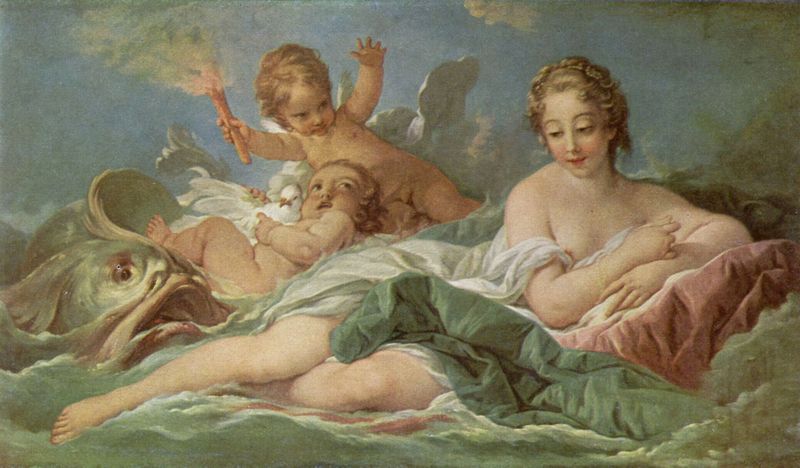
Titel: Geburt der Venus
Künstler: François Boucher
Standort: London
Institution: Wallace Collection
Schlagwörter: akt, blau, feuer, flügel, gemälde, hand, himmel, kopf, meer, nackt, vogel, wasser, weiß, wolken, frauen, grün, see, brust, busen, frau, geste, haar, kleid, mund, nase, pastell, blick, dame, rose, rot, schleier, tier, tuch, wolke, blond, arm, arme, augen, barock, gesicht, taube, hände, rauch, auge, gewand, haare, stoff, kind, locken, rokoko, rosa, kinder, engel, putte, putto, beine, bein, gischt, wellen, liebe, liegen, zwei, stab, farbe, baby, schaum, brandung, wogen, pastellfarben, brustwarze, liegend, lächelnd, bad, barfuss, himmle, badend, nakt, tauben, sex, allegorie, göttin, fisch, maul, venus, wal, amor, putten, umhüllt, babies, putti, fackel, fantasie, anmut, armor, monster, wels, geborgen, puten, boucher, fragonard, nippel, babyspeck, amorette, aphrodite, barsch, wogend, schaumgeborene, fischmaul, wunderkerze, rpsa, frünj